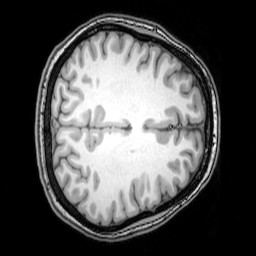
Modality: T1w
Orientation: axial
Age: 24
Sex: female
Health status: healthy
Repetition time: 0.081 s
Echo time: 0.037 s